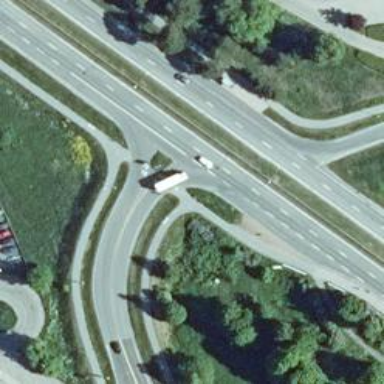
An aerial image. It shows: Secondary link road with asphalt surface.